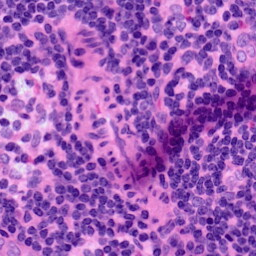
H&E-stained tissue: LymphNode